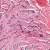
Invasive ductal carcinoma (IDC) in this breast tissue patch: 1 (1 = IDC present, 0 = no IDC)